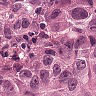
Metastatic tissue present: yes